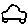
Label: car